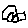
Label: car